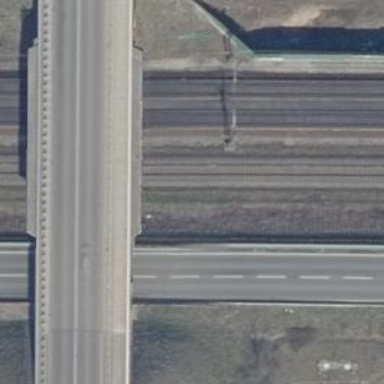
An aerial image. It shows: Milestone along the railway with catenary mast.